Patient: sex F, age 54
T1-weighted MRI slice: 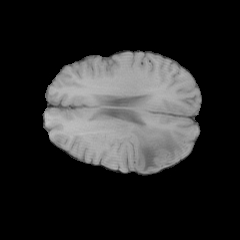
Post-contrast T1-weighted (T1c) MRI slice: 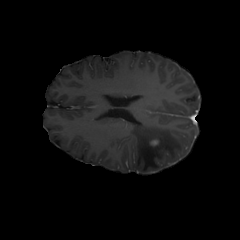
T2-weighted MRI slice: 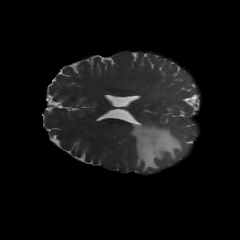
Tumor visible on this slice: yes
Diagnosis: Glioblastoma, IDH-wildtype
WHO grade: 4